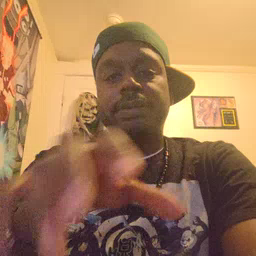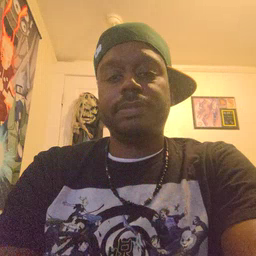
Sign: alligator